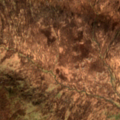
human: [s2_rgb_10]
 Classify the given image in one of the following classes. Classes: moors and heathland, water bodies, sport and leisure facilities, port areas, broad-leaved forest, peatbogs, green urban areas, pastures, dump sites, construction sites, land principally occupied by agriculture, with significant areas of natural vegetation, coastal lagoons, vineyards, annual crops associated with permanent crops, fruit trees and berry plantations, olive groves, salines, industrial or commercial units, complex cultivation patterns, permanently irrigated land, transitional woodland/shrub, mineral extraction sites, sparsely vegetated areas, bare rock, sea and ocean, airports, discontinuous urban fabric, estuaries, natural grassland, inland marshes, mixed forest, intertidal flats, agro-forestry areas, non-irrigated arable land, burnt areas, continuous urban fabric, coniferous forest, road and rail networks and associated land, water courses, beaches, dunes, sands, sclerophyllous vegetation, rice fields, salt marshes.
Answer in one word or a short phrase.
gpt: natural grassland, peatbogs